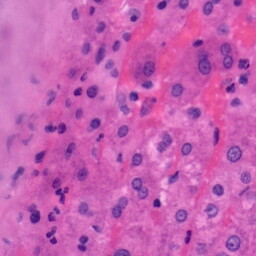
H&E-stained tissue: Liver